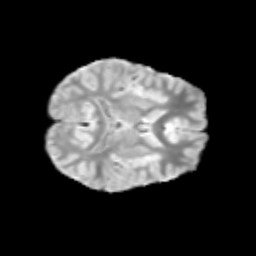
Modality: T2w
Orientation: axial
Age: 10
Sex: female
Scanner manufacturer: siemens
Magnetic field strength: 3 T
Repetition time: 3.8 s
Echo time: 0.07 s